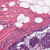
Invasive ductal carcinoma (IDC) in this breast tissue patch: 0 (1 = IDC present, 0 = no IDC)